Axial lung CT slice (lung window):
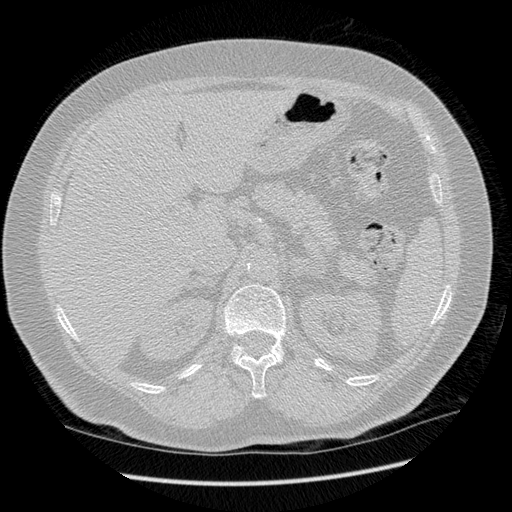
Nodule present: no